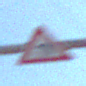
Verkehrszeichen: KurveLinks
Umgebung: Outdoor, Suburban
Tageszeit: MorningAfternoon
Wetter: PartlyCloudy
Licht: Natural
Jahreszeit: NotSpecified
Kontrast: HighContrast